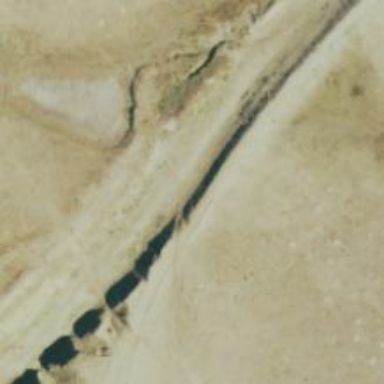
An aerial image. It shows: Irrigation canal used for providing water to the land.